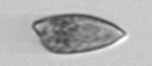
Label: Prorocentrum_dentatum